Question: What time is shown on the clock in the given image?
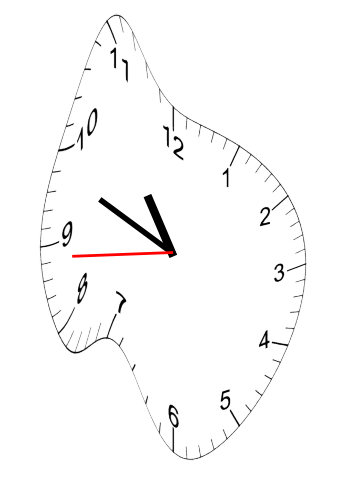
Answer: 10:48:44